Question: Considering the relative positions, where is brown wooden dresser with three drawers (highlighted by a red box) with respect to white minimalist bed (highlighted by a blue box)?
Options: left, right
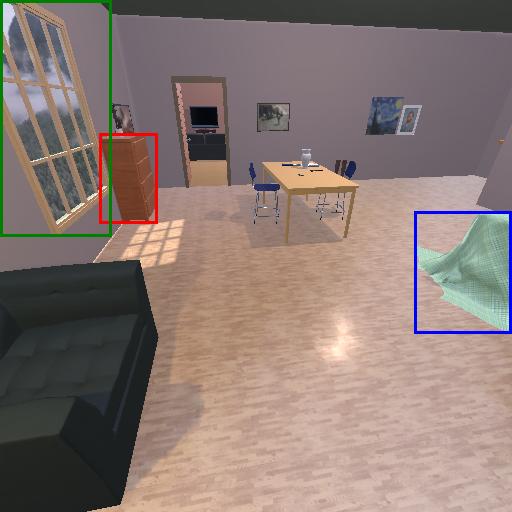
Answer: left